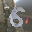
Label: 6